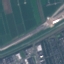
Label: Highway